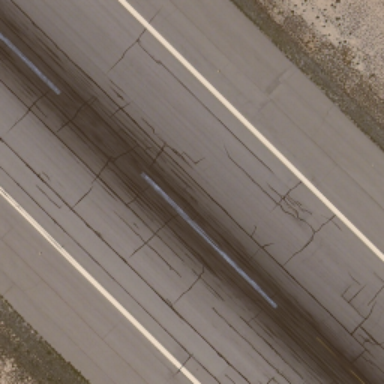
It is a straight runway with some mark lines on it .